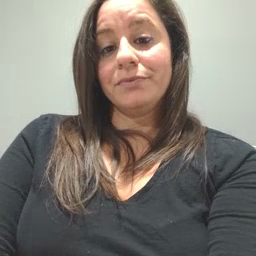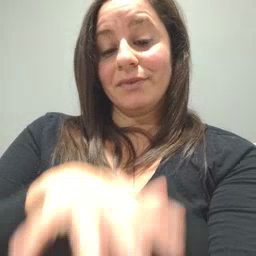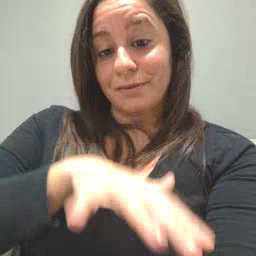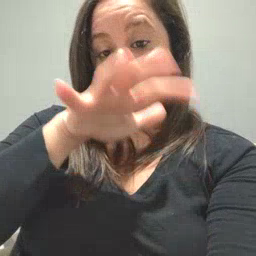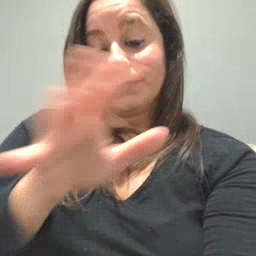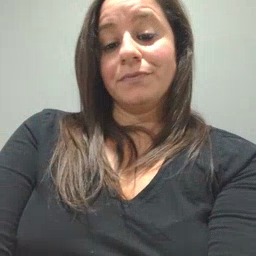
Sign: alligator